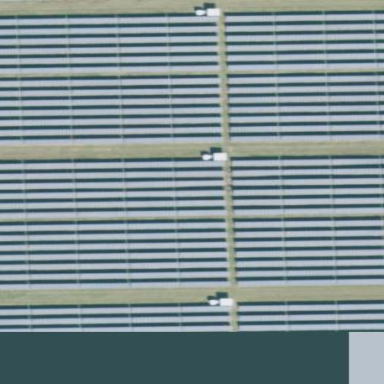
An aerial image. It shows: Solar power generator using photovoltaic method with solar photovoltaic panel types.